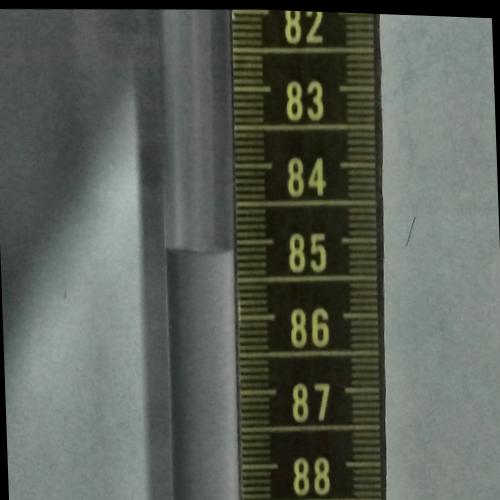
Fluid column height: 85.1 cm